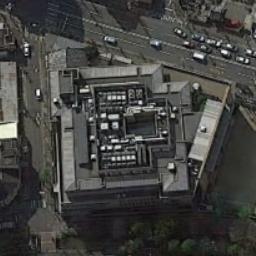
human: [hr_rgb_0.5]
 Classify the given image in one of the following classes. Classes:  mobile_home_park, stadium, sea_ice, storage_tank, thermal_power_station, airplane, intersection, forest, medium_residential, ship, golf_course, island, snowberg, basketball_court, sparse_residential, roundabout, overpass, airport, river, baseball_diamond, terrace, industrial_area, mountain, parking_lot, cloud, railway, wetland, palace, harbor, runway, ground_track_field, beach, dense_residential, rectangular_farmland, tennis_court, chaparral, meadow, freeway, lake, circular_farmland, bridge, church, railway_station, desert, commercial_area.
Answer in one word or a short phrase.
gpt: commercial_area